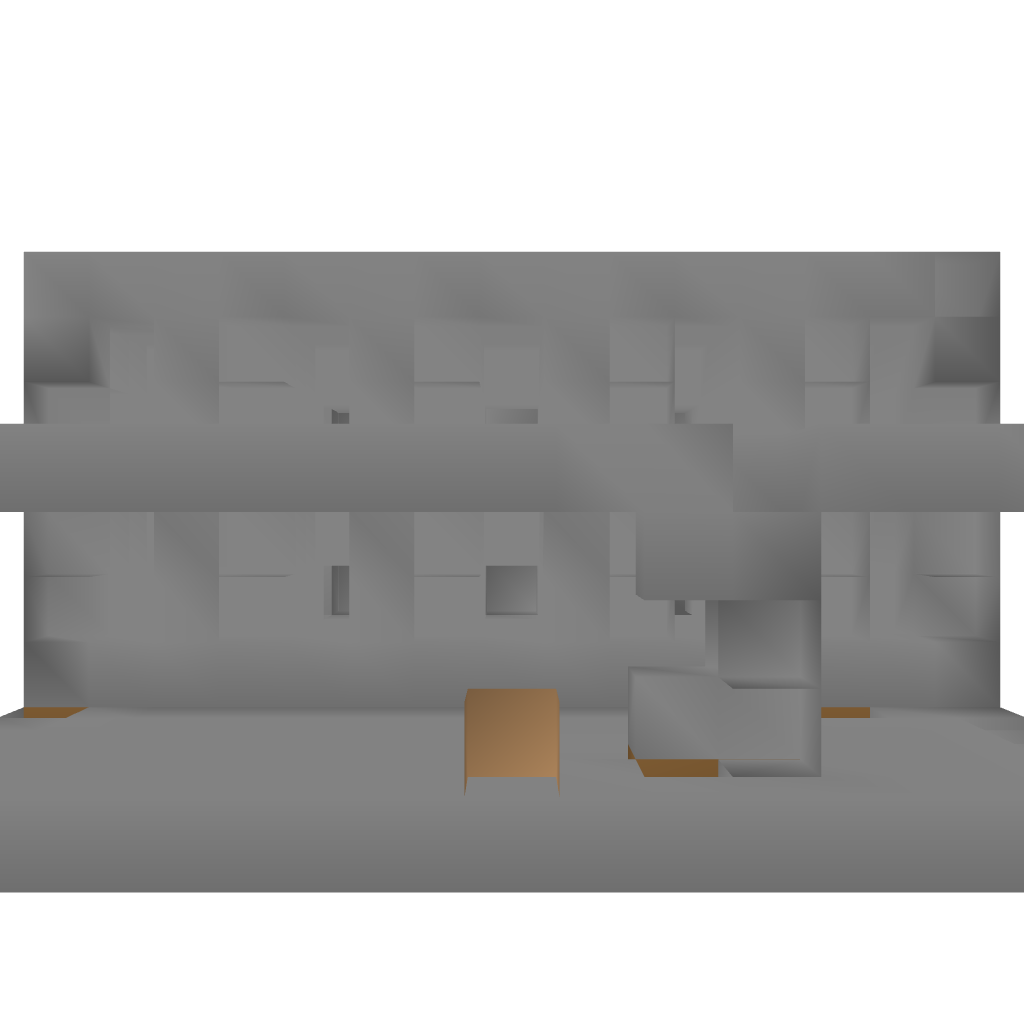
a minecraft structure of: super defence machine bad low quality